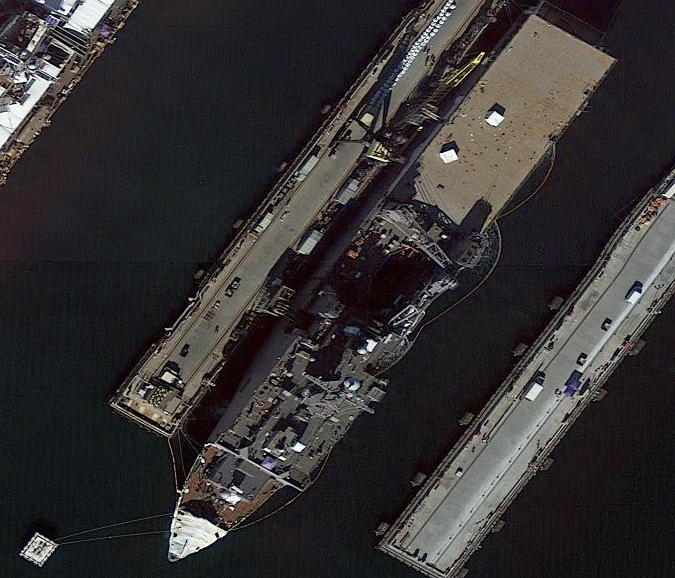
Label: combat